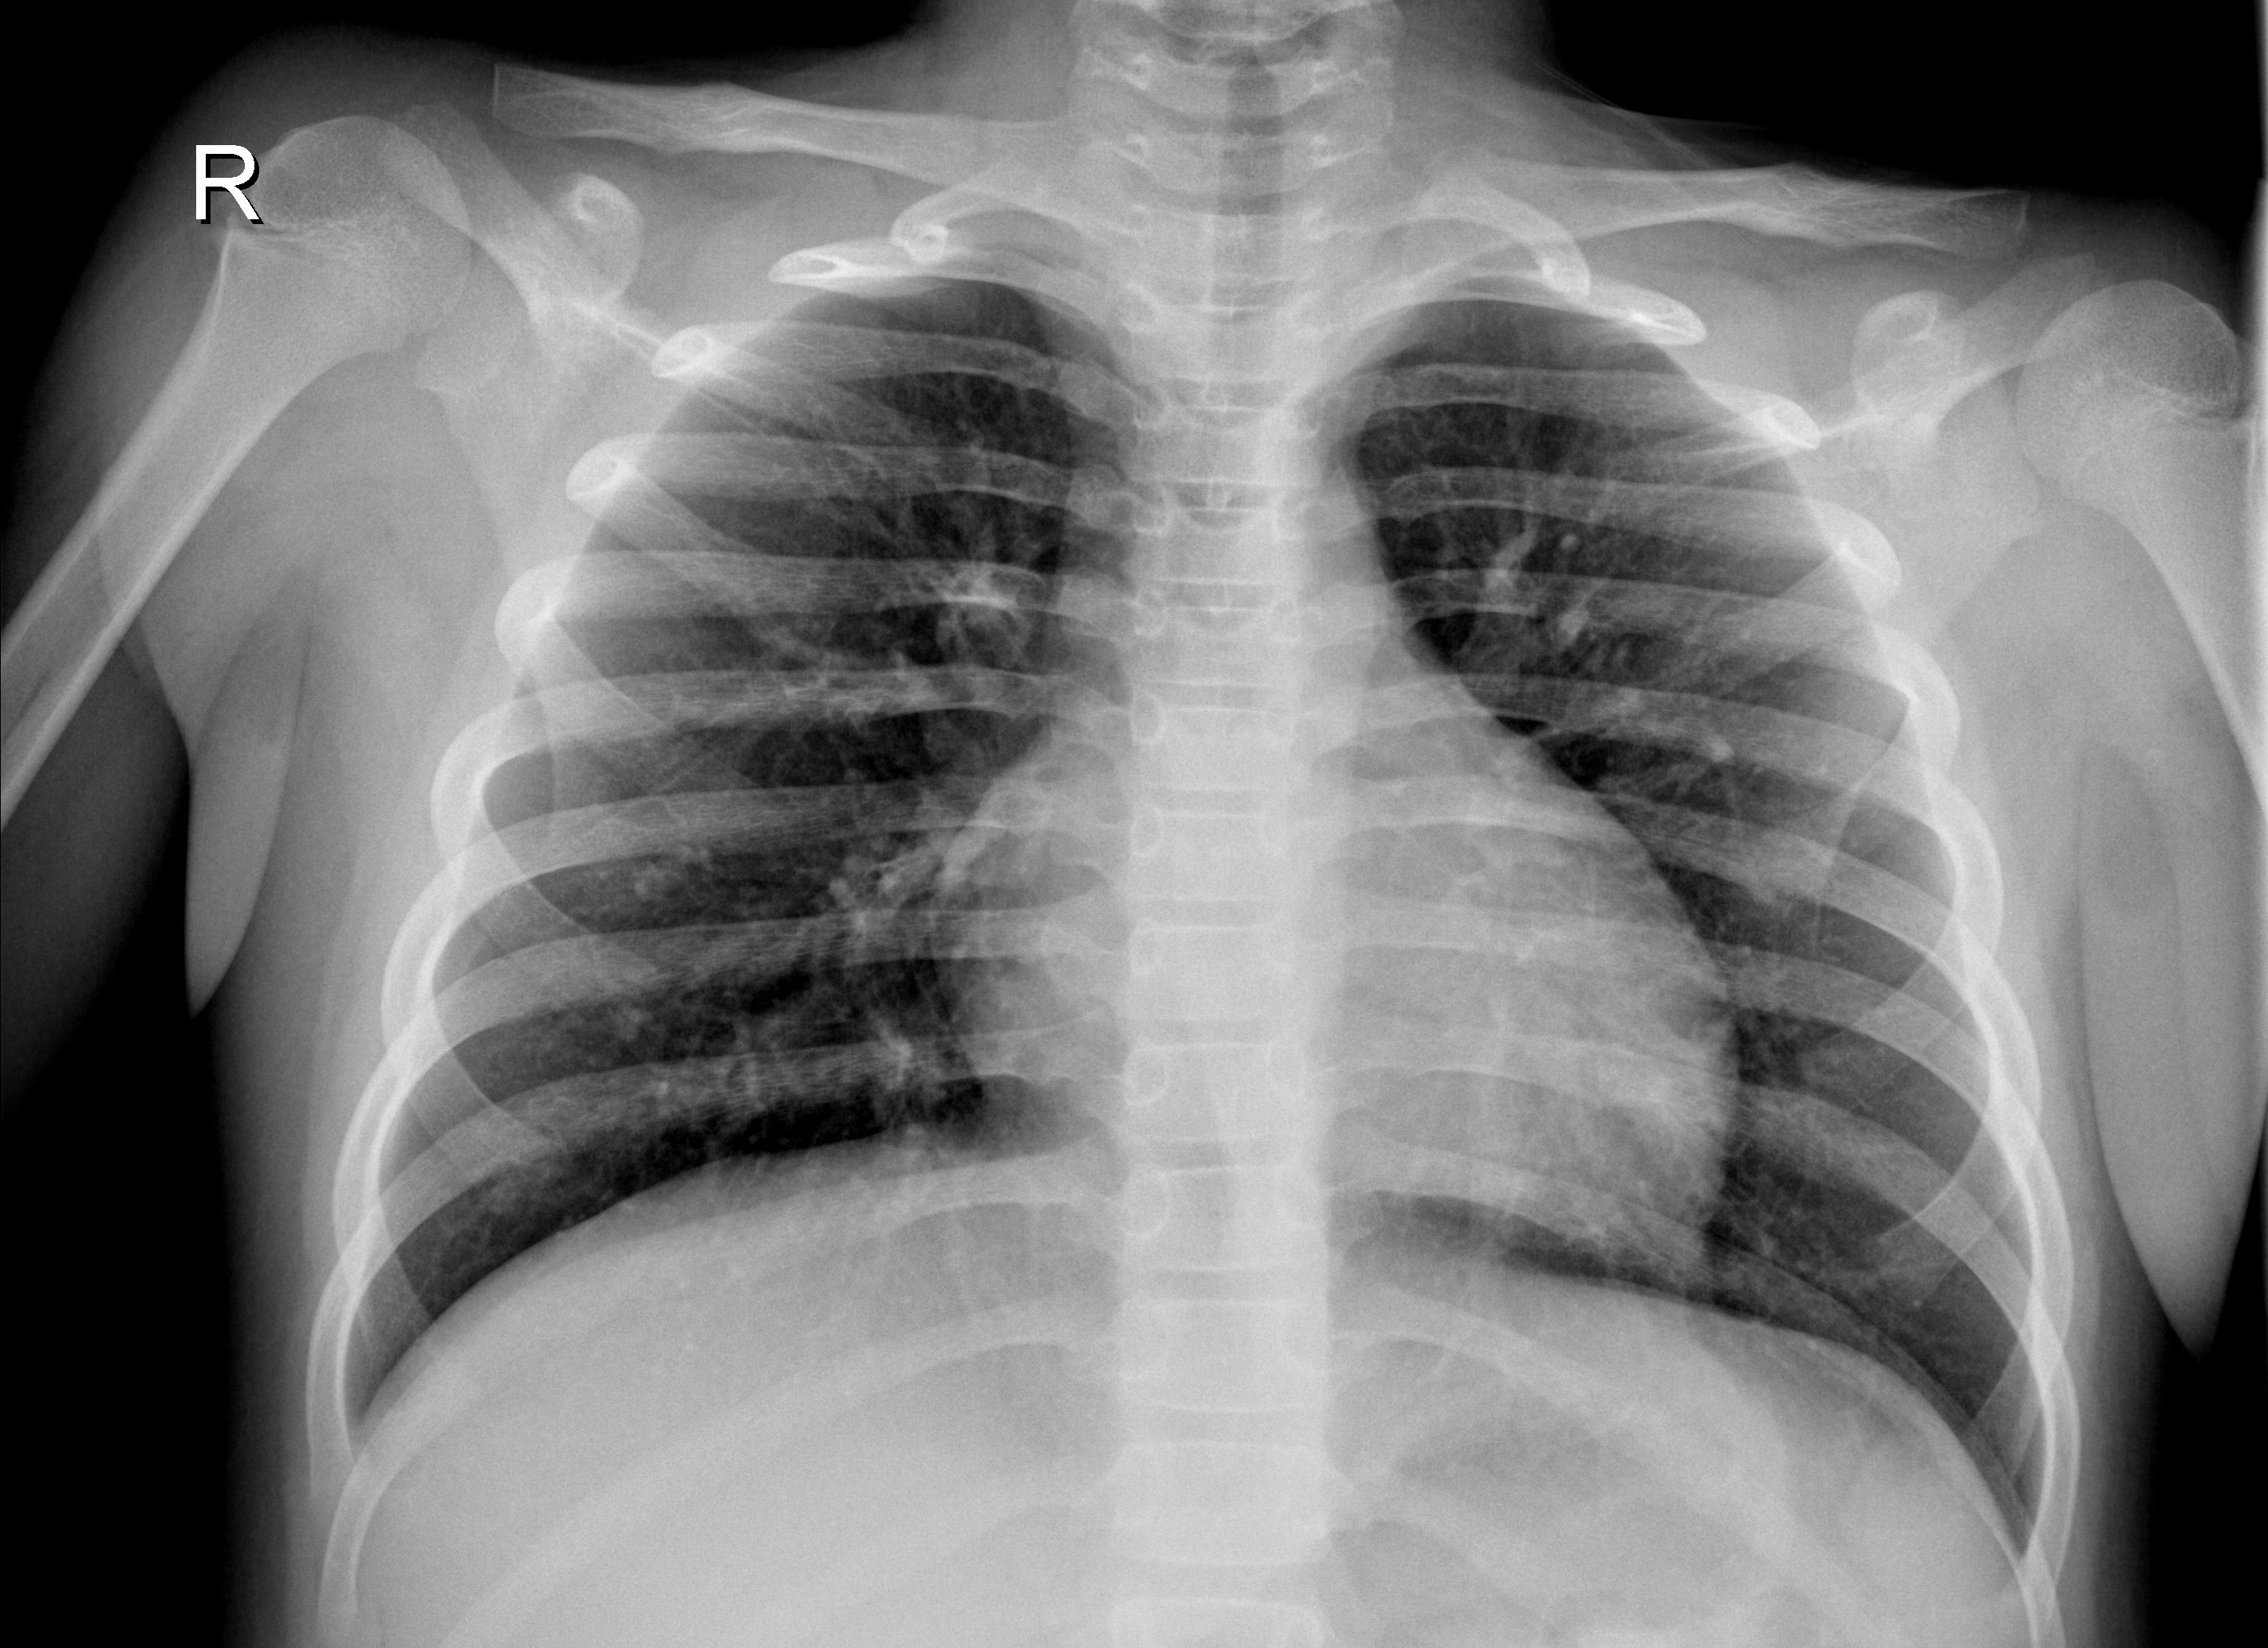
Diagnosis: NORMAL